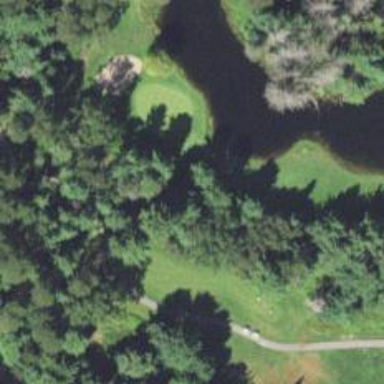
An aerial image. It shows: Golf cartpath that is also road path.